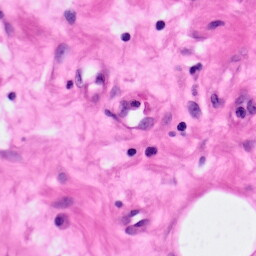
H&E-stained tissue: Pancreatic